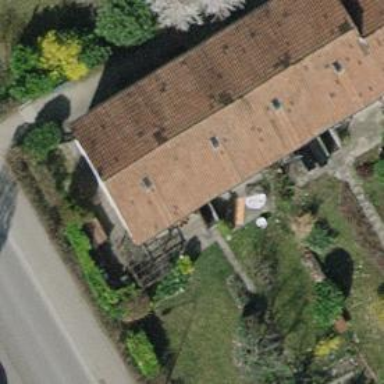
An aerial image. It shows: Terrace building with gabled roof.